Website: walmart
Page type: account-dashboard
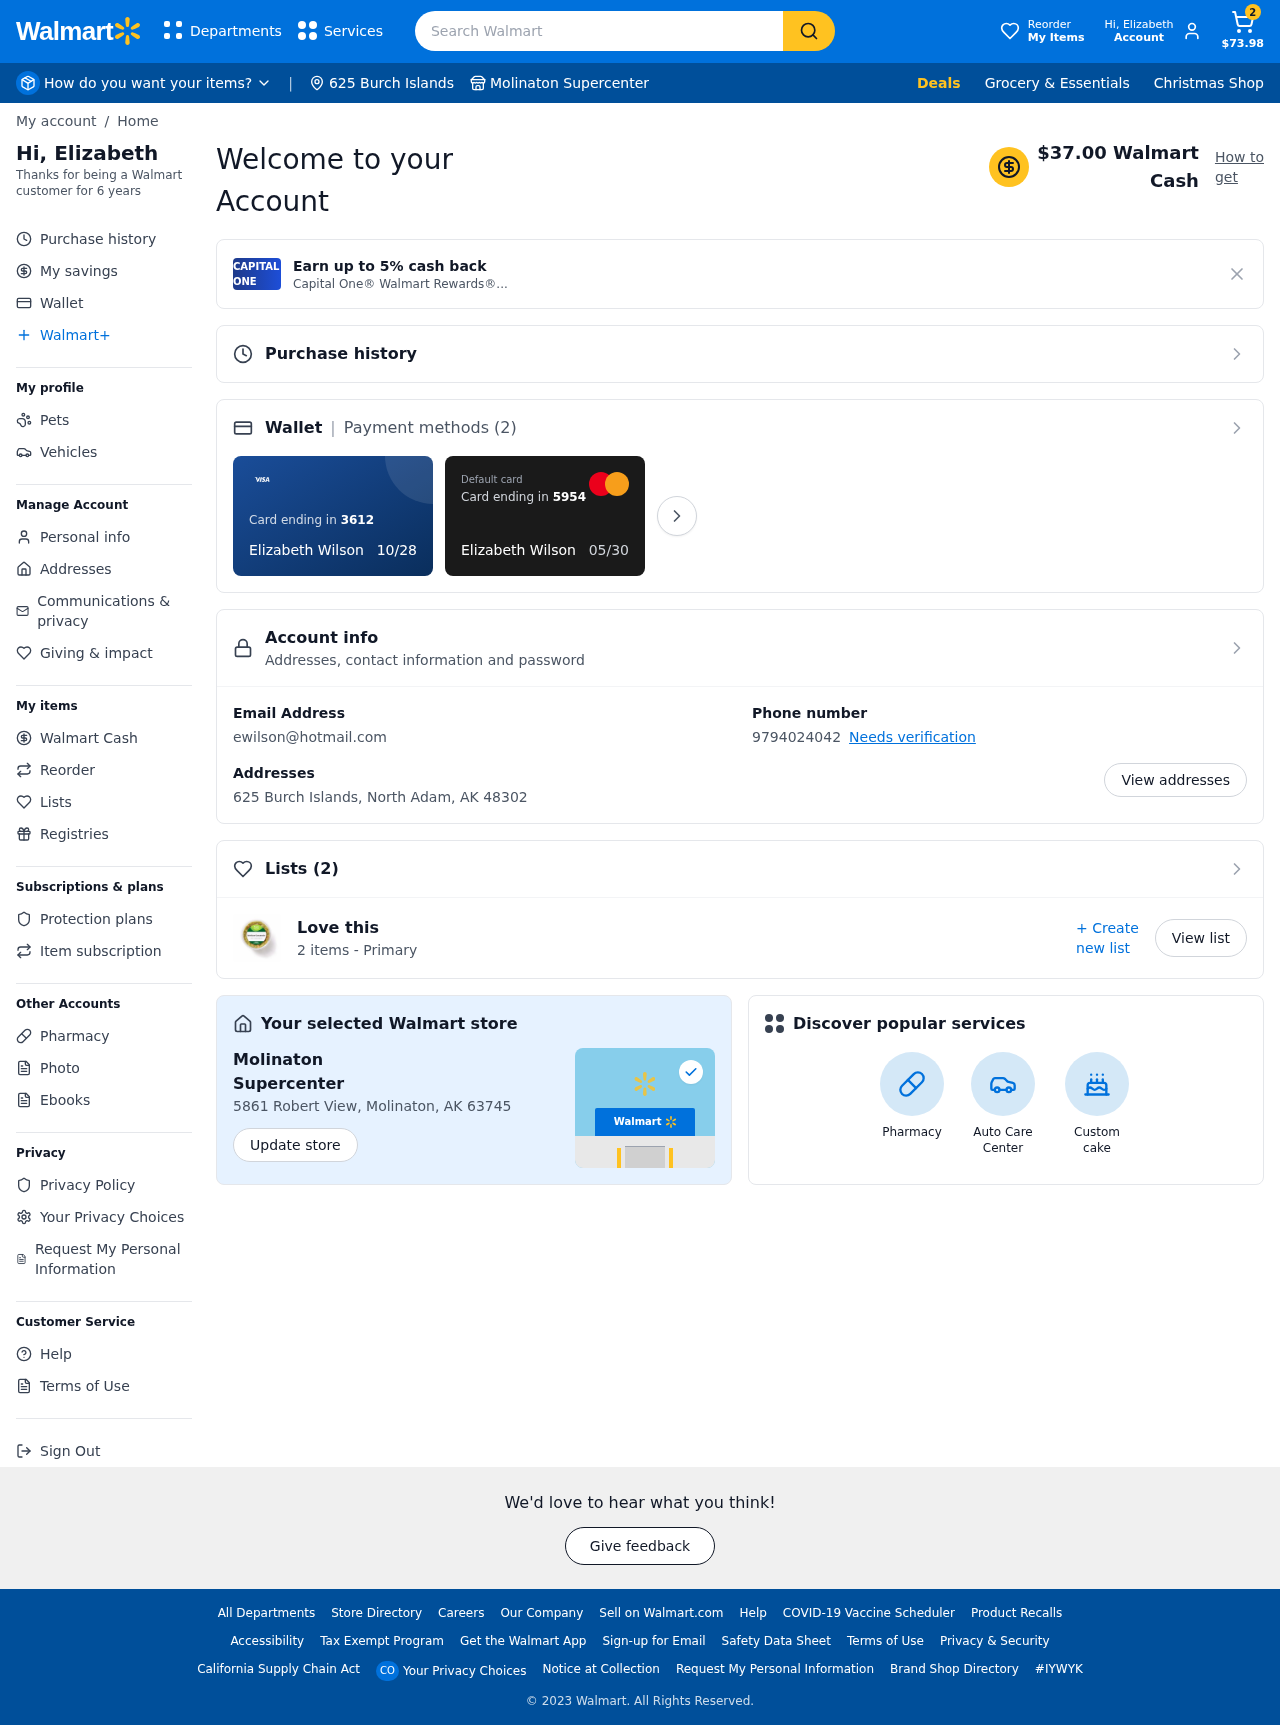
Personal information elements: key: PII_CARD_EXPIRY
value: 10/28
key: PII_CARD_LAST4
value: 3612
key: PII_EMAIL
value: ewilson@hotmail.com
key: PII_FIRSTNAME
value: Elizabeth
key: PII_FULLNAME
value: Elizabeth Wilson
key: PII_LOCATION1_CITY
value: Molinaton Supercenter
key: PII_LOCATION1_CITY
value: Molinaton
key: PII_LOCATION1_CITY_STATE_ZIP
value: Molinaton, AK 63745
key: PII_LOCATION1_STREET
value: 5861 Robert View
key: PII_PHONE
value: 9794024042
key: PII_STREET
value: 625 Burch Islands
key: PII_FIRSTNAME2
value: Elizabeth
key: PII_FIRSTNAME3
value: Elizabeth
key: PII_FIRSTNAME_DERIVED
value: Elizabeth
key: PII_WALMART_CASH
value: $37.00
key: PII_CARD_LAST42
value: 5954
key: PII_LASTNAME
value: Wilson
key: PII_FULLNAME2
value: Elizabeth Wilson
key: PII_FULLNAME3
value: Elizabeth Wilson
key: PII_LASTNAME2
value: Wilson
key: PII_LASTNAME3
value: Wilson
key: PII_LASTNAME_DERIVED
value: Wilson
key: PII_FULLNAME_DERIVED
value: Elizabeth Wilson
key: PII_NAME_FULL_DERIVED
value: Elizabeth Wilson
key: PII_CARD_EXPIRY2
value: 05/30
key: PII_STREET2
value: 625 Burch Islands
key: PII_CITY_STATE_ZIP
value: North Adam, AK 48302
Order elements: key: ORDER_NUM_ITEMS
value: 2
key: ORDER_SUBTOTAL
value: $73.98
Search elements: key: HEADER_SEARCH
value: Search Walmart